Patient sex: F
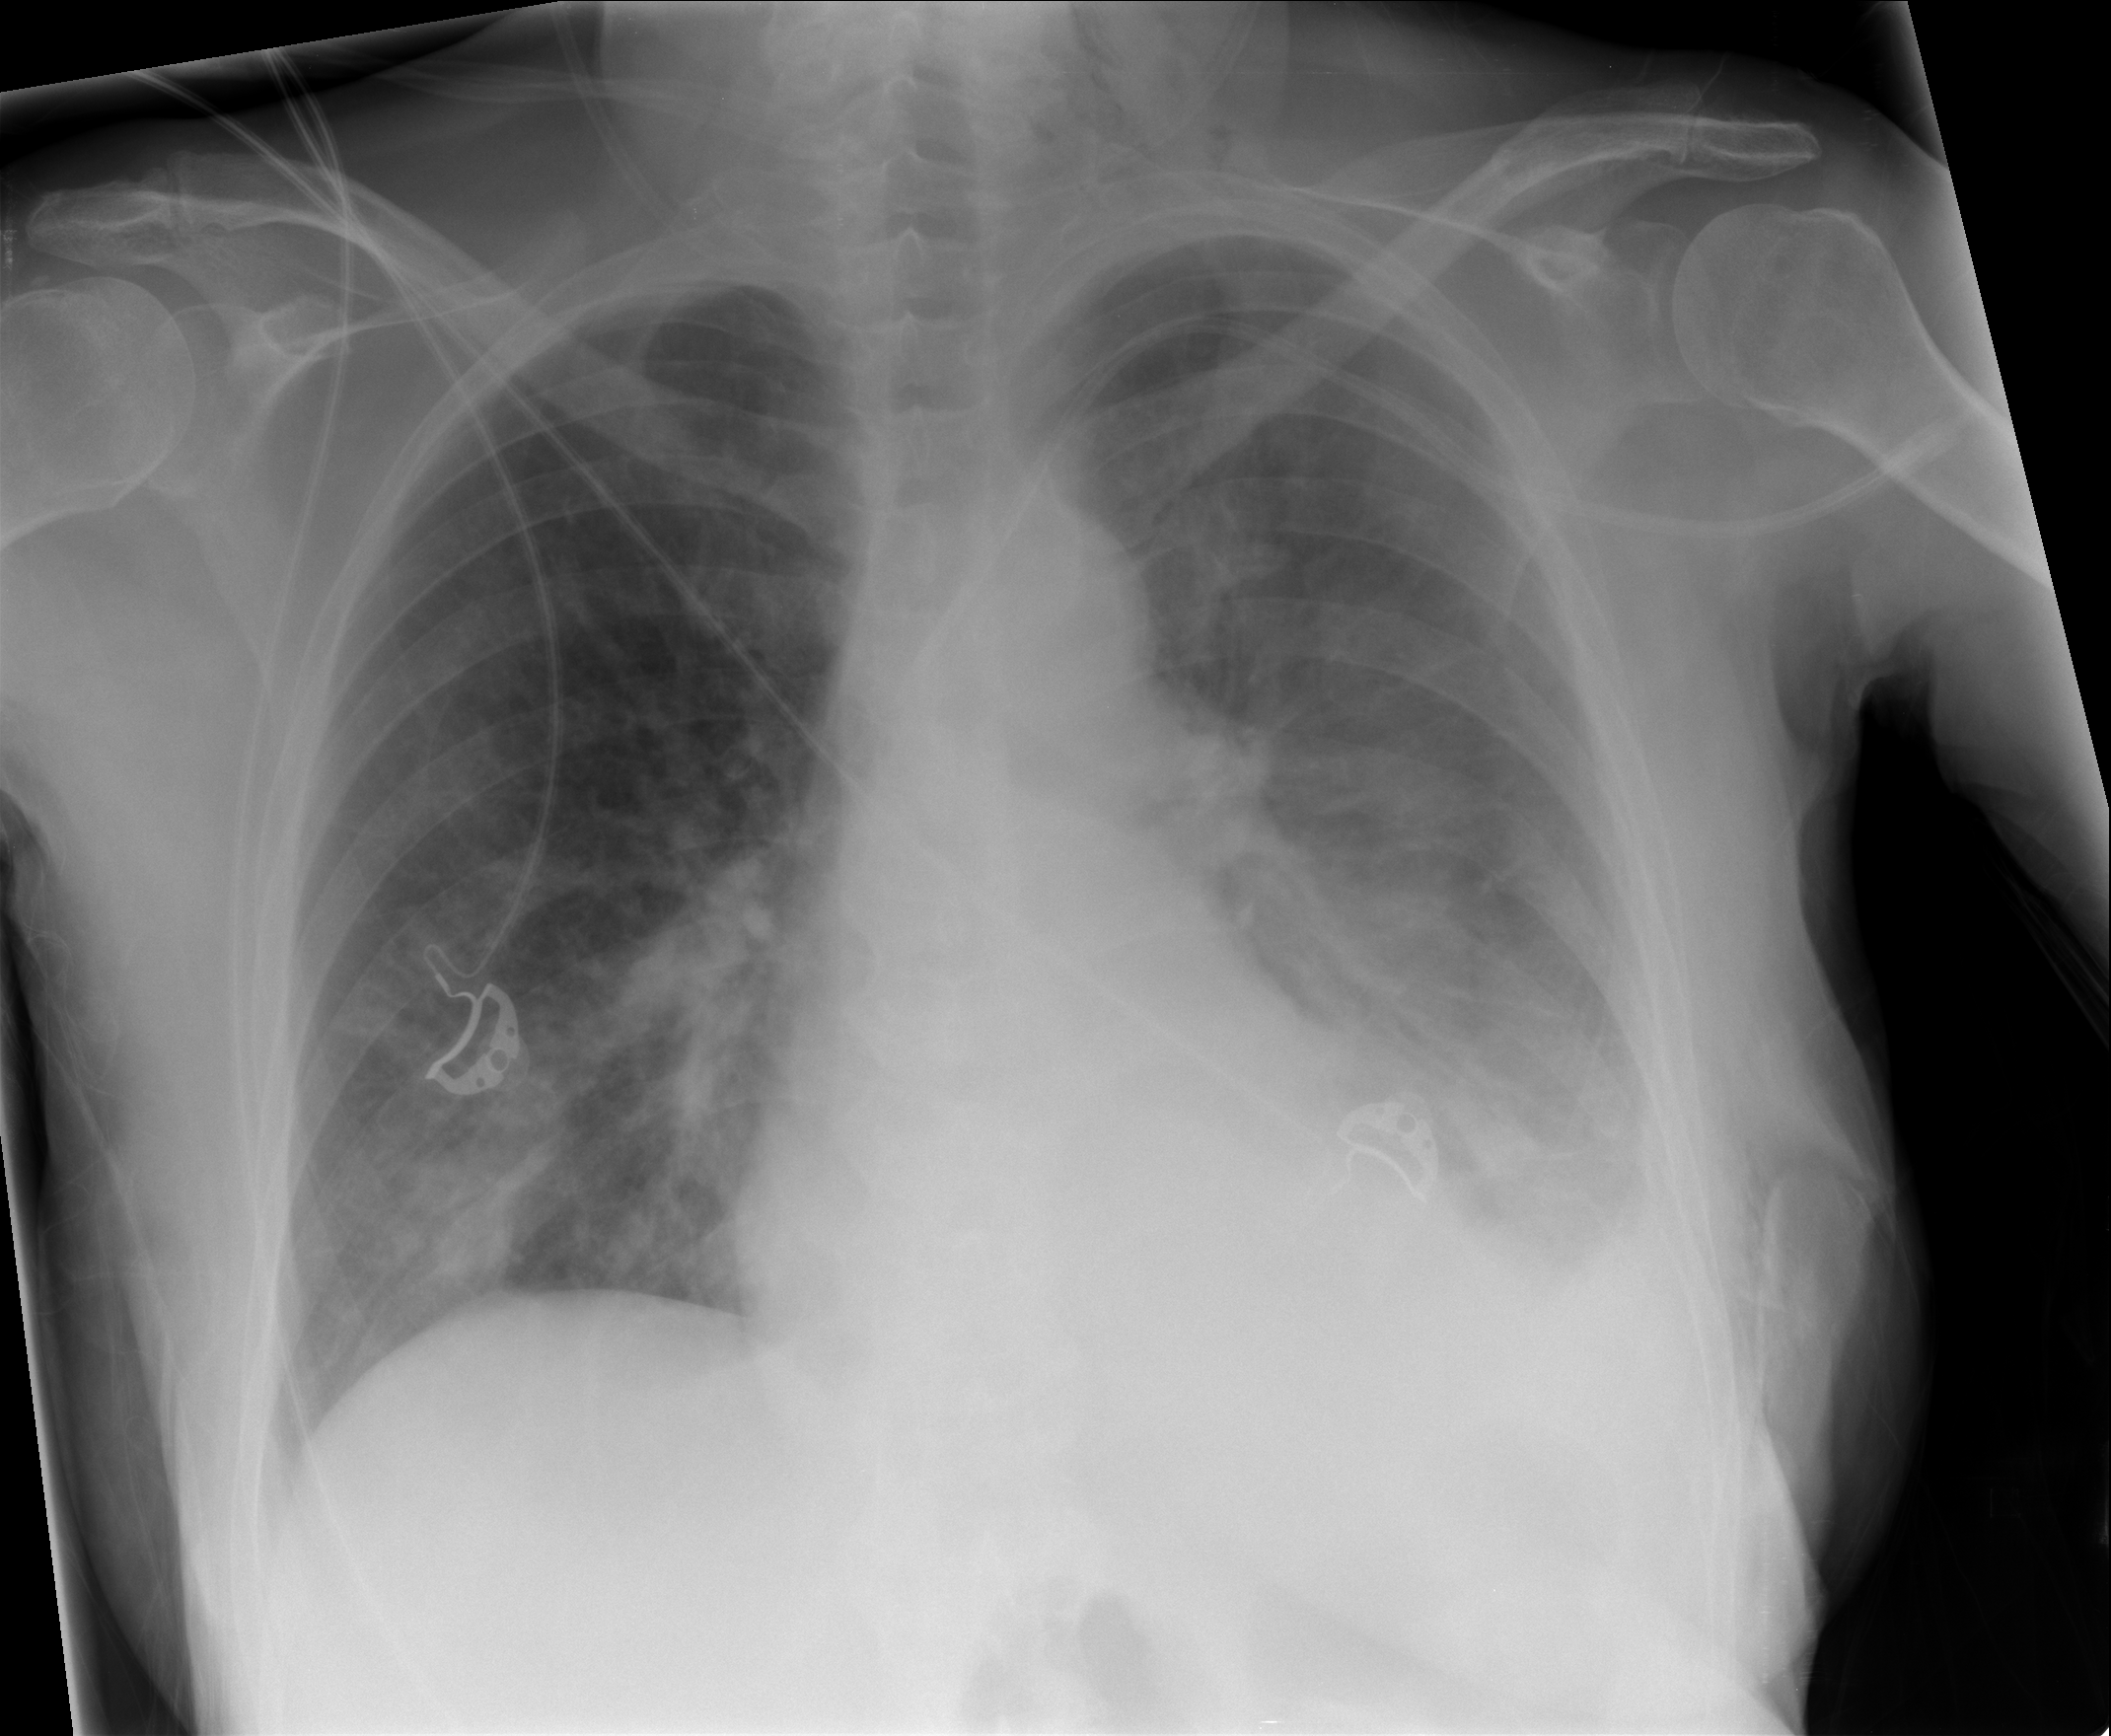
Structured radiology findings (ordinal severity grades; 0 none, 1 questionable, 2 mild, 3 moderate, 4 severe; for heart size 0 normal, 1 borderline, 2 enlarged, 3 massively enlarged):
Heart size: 1
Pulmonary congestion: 0
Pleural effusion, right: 0
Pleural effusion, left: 3
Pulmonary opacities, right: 2
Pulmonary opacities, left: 1
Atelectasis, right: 0
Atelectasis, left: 2